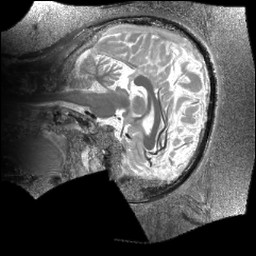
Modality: T1map
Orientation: sagittal
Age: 22
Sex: female
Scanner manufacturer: siemens
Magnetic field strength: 6.98 T
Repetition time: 6 s
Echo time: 0.00283 s